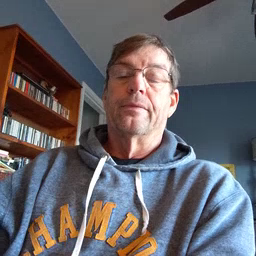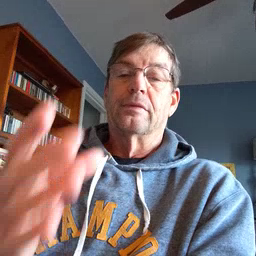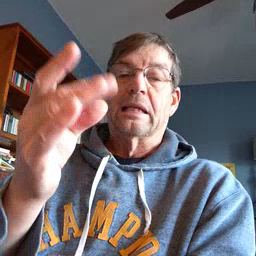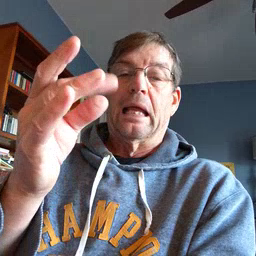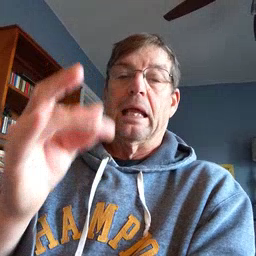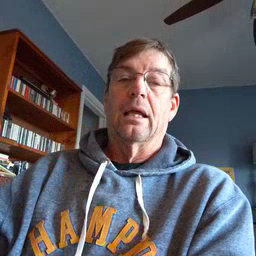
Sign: sticky